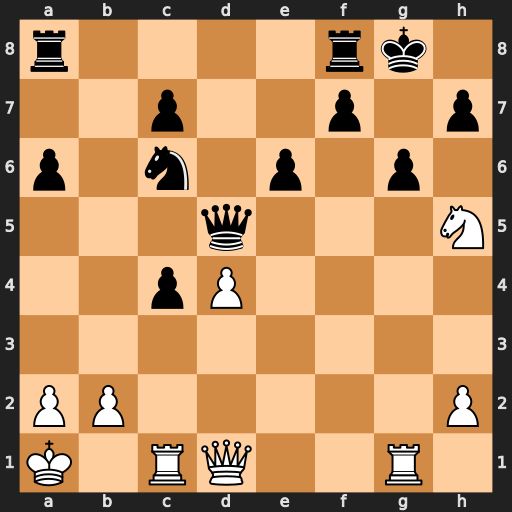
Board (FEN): r4rk1/2p2p1p/p1n1p1p1/3q3N/2pP4/8/PP5P/K1RQ2R1
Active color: w
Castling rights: -
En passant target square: -
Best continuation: Nf6+ Kg7 Nxd5